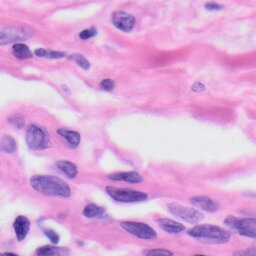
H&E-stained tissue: Skin